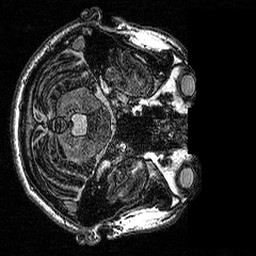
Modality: MP2RAGE
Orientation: axial
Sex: male
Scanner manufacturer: siemens
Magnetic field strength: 3 T
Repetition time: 5 s
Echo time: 0.00292 s